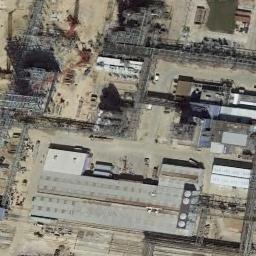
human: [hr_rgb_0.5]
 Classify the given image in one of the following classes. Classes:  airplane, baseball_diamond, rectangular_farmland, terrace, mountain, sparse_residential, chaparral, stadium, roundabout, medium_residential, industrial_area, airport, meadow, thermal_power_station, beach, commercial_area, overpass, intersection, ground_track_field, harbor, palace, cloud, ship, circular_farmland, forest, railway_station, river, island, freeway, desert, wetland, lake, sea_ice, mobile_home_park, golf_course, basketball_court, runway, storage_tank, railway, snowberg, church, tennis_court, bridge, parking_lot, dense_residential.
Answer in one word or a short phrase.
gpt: industrial_area